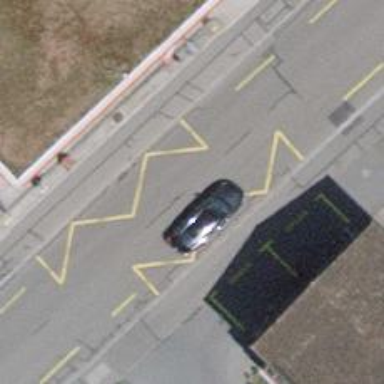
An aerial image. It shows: Public transport stop position.